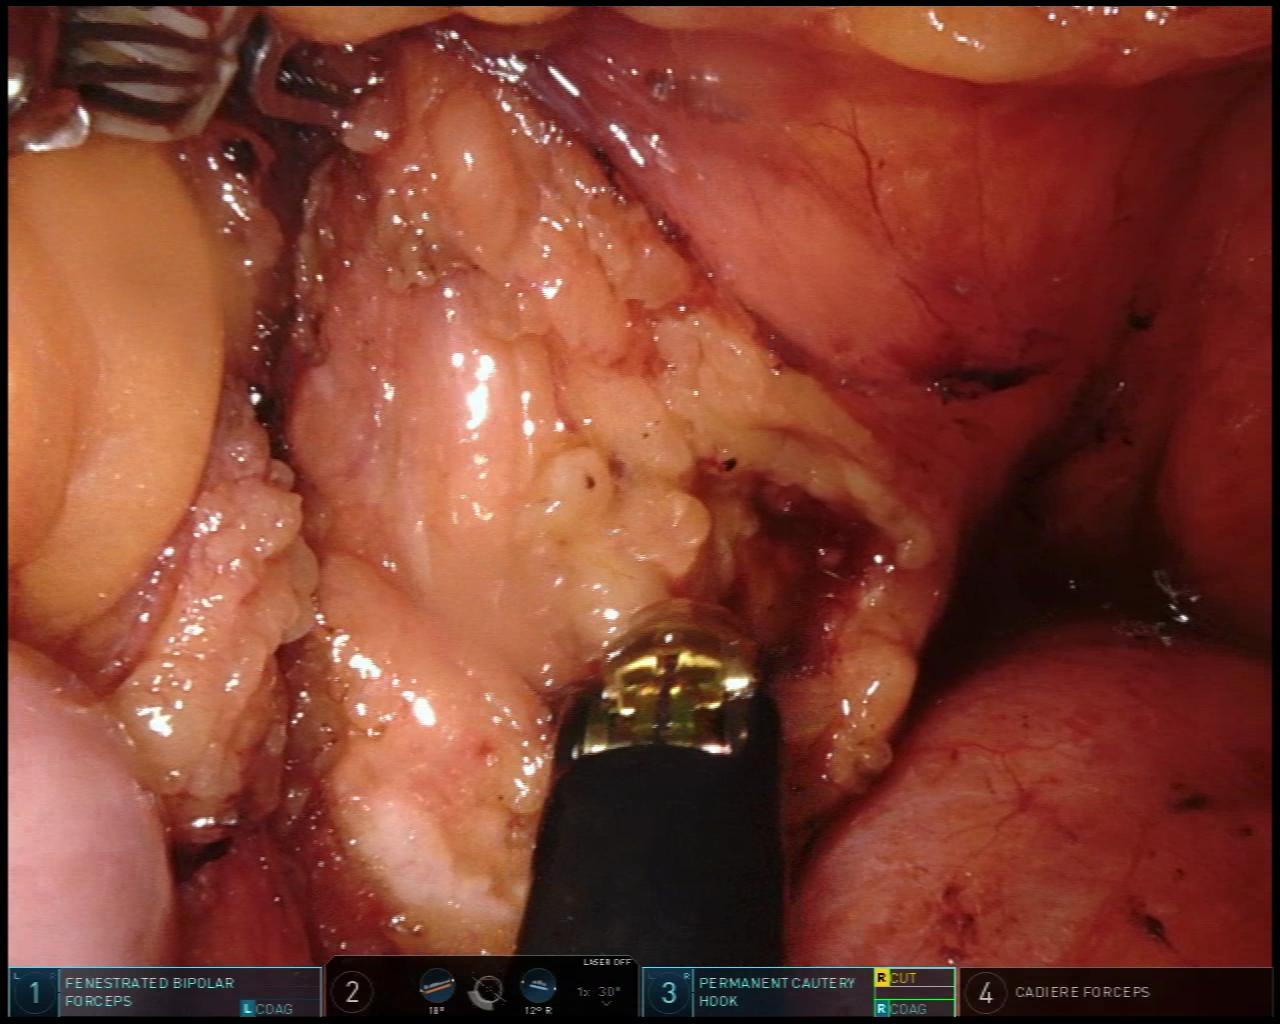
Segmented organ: pancreas
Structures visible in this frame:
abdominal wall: no
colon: no
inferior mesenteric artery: no
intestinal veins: no
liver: no
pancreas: yes
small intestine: yes
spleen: no
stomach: no
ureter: no
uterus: no
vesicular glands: no